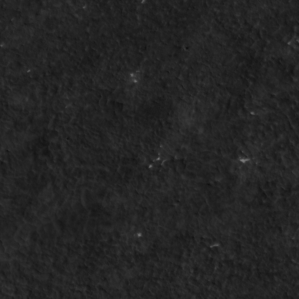
Label: non_frost